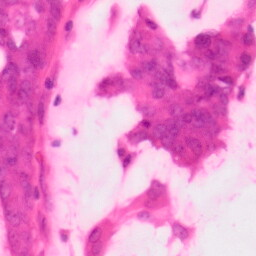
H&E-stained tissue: Colon